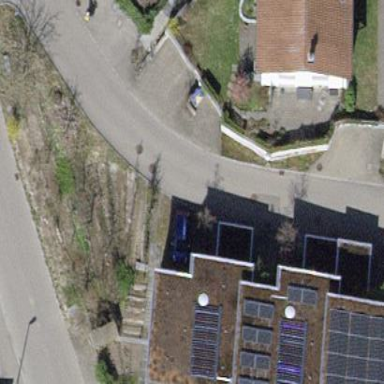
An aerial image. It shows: Building with flat roof.